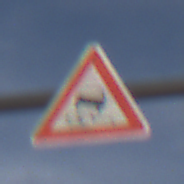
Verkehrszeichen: SchleuderOderRutschgefahr
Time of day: MorningAfternoon
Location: Outdoor (Urban)
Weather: PartlyCloudy
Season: NotSpecified
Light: Natural